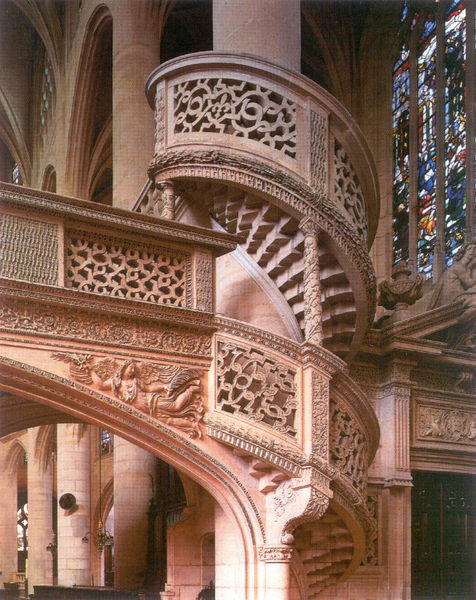
Titel: Saint Etienne du Mont (Lettner, Detail)
Künstler: Philibert De l'Orme
Standort: Paris
Institution: Saint Etienne du Mont
Schlagwörter: blau, schatten, weiß, gelb, grün, ausschnitt, braun, bunt, fenster, glas, hell, holz, lampe, lampen, licht, marmor, orange, paris, pfeiler, säule, säulen, gebäude, rot, beige, muster, ornament, architektur, barock, sockel, stein, innenraum, brücke, brüstung, gitter, kirche, figur, innen, klassizismus, gotik, renaissance, rosa, engel, ranken, hellblau, relief, farbig, ansicht, bogen, mauer, empore, pilaster, rundbogen, treppe, arch, arches, architecture, balcony, blue, church, column, columns, ornate, religious, stair, stairs, white, window, black, france, interior, jugendstil, yellow, detail, ornamente, patterns, pink, kronleuchter, aufgang, geländer, staircase, stufen, hoch, foto, fotografie, photographie, bögen, arkade, gewölbe, balustrade, dom, gewunden, mosaik, lilie, bleiglas, arkaden, bänke, hochaltar, inneres, kathedrale, schnitzerei, photo, verziert, portal, lettner, kirchenbänke, orgel, handwerk, sandstein, buntglas, farbfoto, glasfenster, glasmalerei, gotisch, kanzel, schloß, christlich, angel, rock, stone, blattwerk, religiös, treppenhaus, head, glasscheiben, light, wendeltreppe, zierde, winden, filigran, putten, gothik, reliefs, shadow, french, streben, durchbrochen, gothisch, sakral, glass, sculpture, spiral, wings, cherub, marble, ausschnit, flechtwerk, bauwerk, romanisch, archway, gemauert, hallenkirche, architekur, cathedral, brick, querstreben, kirchenfenster, irche, portaö, gothic, choir, steintreppe, buntglasfenster, wndeltreppe, altertümlich, christian, altar, carving, lautsprecher, gitterwerk, tan, wing, photograph, ikonostase, rundsäulen, treppen, bilbiothek, curch, stained glass, st-etienne du mont, wendeltrreppe, zwickelrelief, masonry, g, ulgebäude, säulte, carved, pulpit, religous, stained, curved, kanzle, buntsandstein, sandstone, minaret, filigree, wendetreppe, filigre, schnitzen, interlocking, fluer de lis, carvved, halbrelief, stainrcase, wouldn't want to paint it